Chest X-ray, PA view. Patient: 35 years old, sex M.
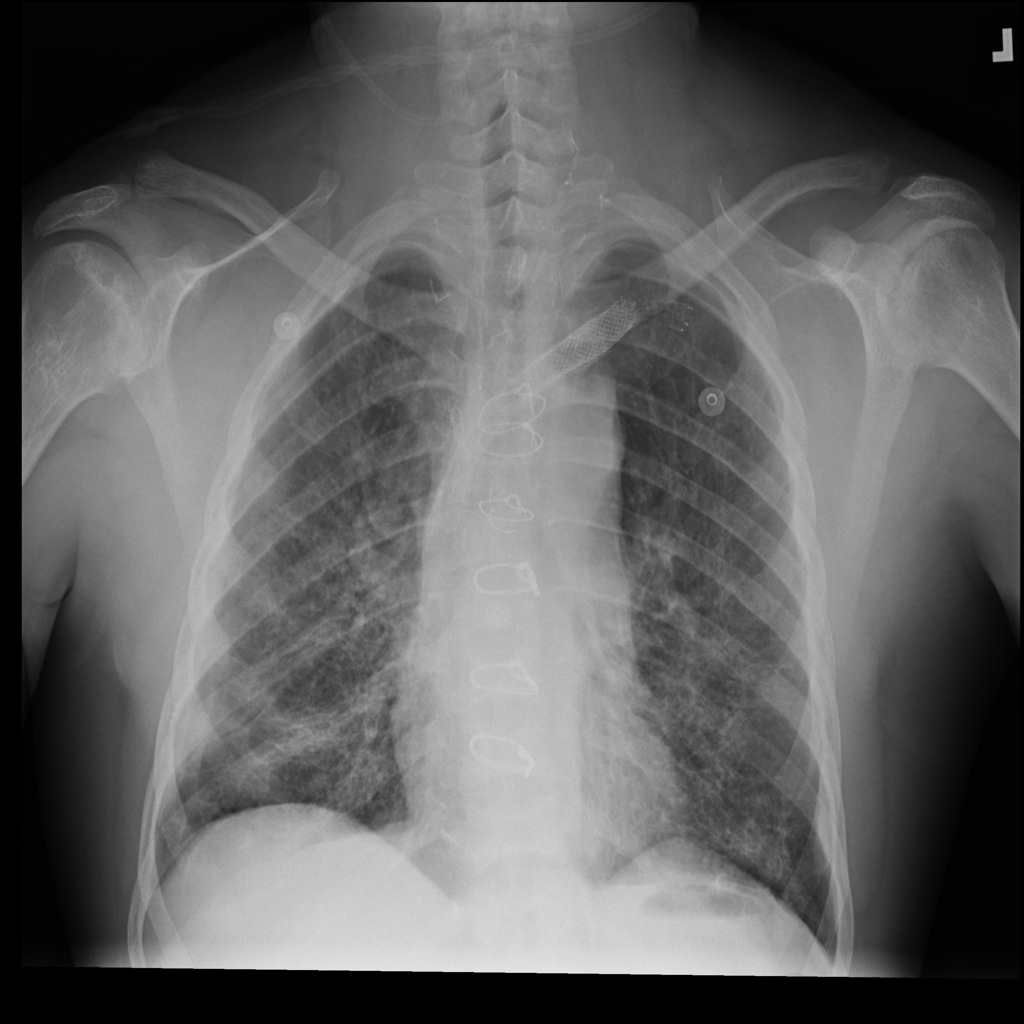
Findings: Fibrosis